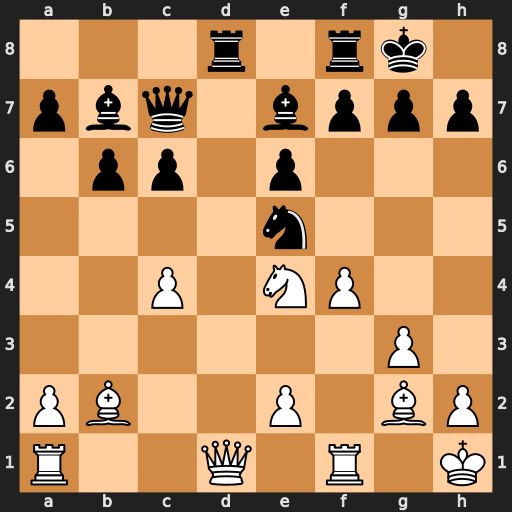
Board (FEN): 3r1rk1/pbq1bppp/1pp1p3/4n3/2P1NP2/6P1/PB2P1BP/R2Q1R1K
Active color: w
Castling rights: -
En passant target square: -
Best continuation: Bxe5 Rxd1 Bxc7 Rd7 Be5